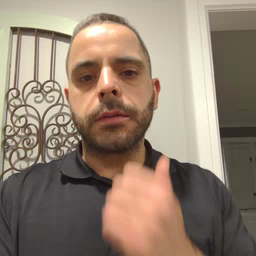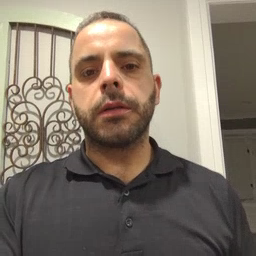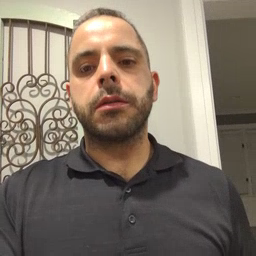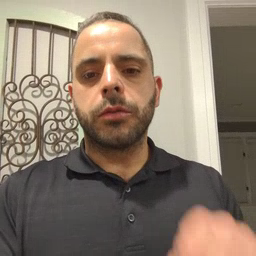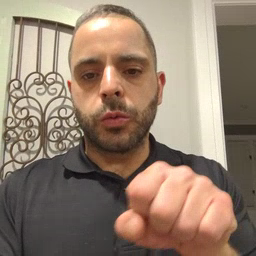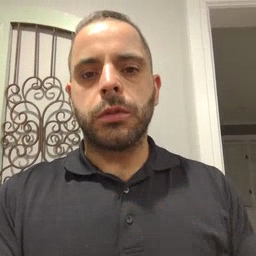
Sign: shoe